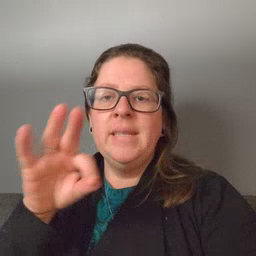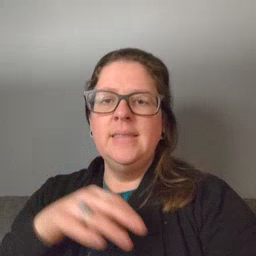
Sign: feet